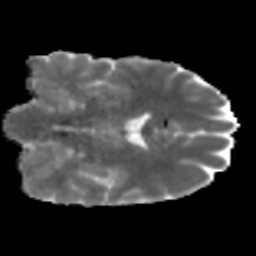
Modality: MD
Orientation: coronal
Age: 46
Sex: male
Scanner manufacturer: siemens
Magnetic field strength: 3 T
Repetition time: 5 s
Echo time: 0.092 s